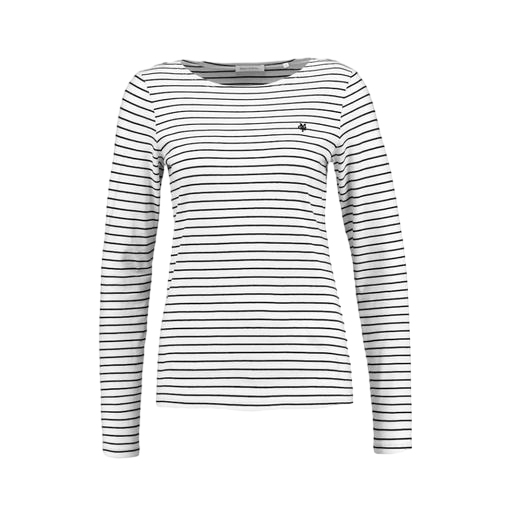
white long-sleeved striped top, white le nautical long-sleeved top, black striped long-sleeve t-shirt, white background